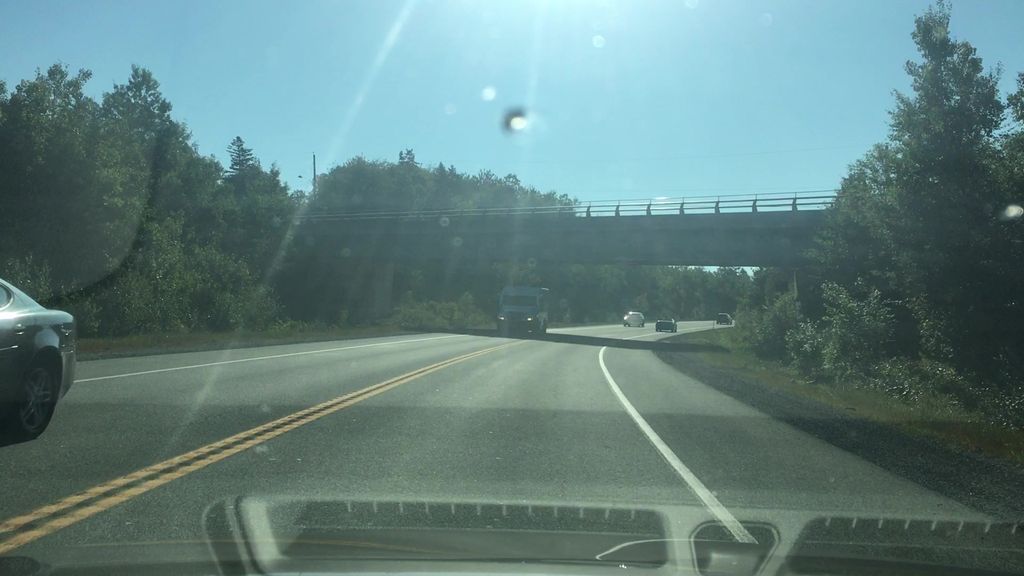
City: halifax